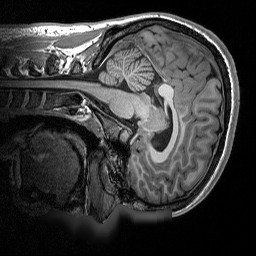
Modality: T1w
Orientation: sagittal